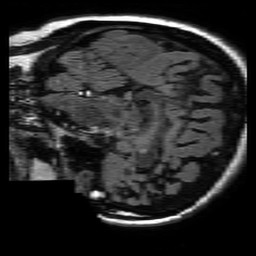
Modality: FLAIR
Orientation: sagittal
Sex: female
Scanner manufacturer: philips
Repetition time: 11 s
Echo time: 0.125 s